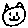
Label: cat